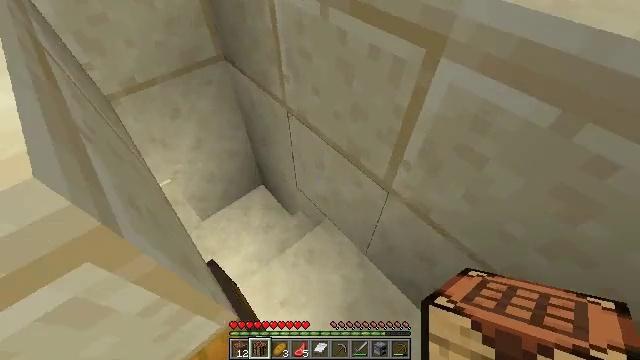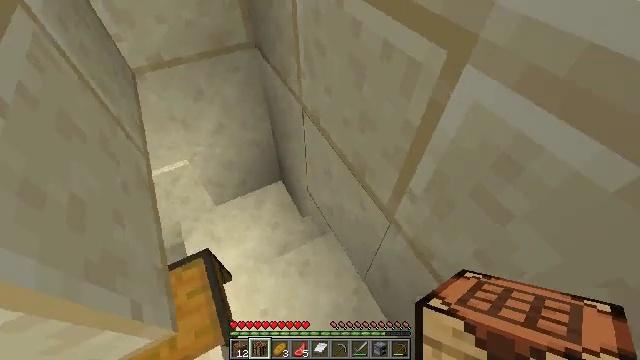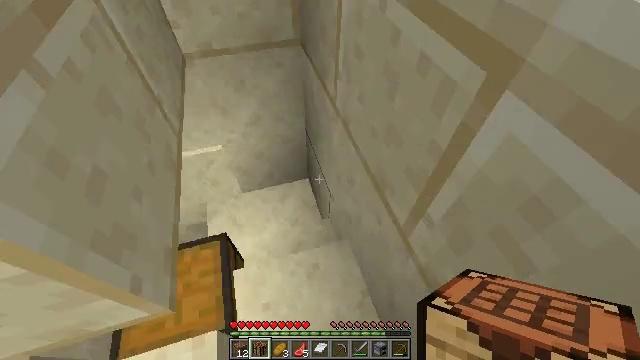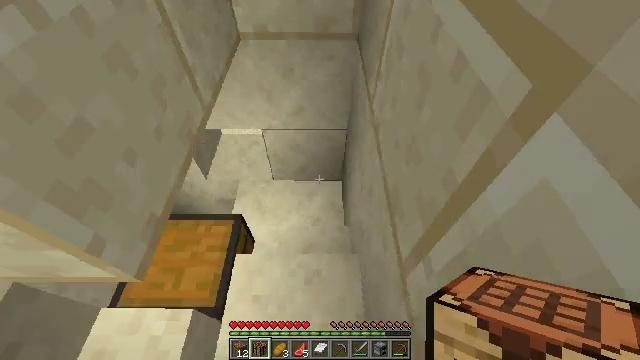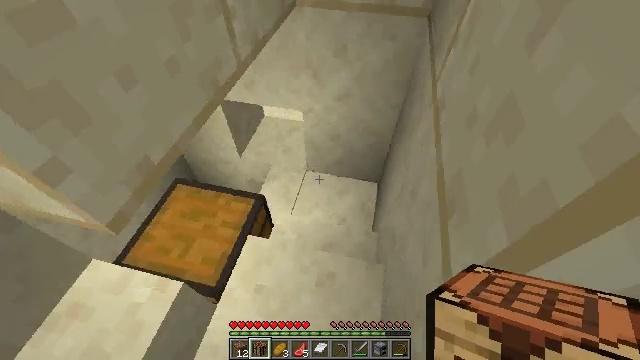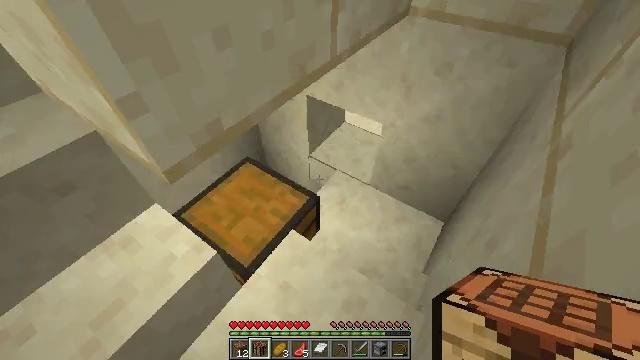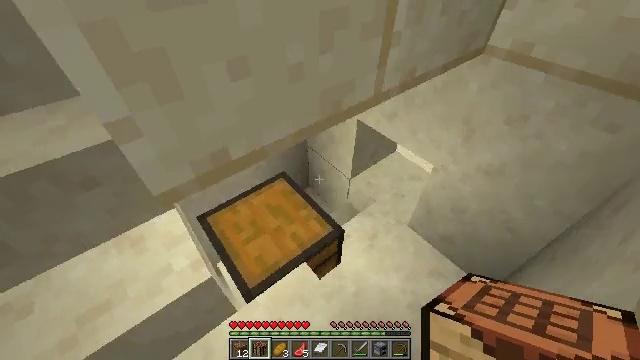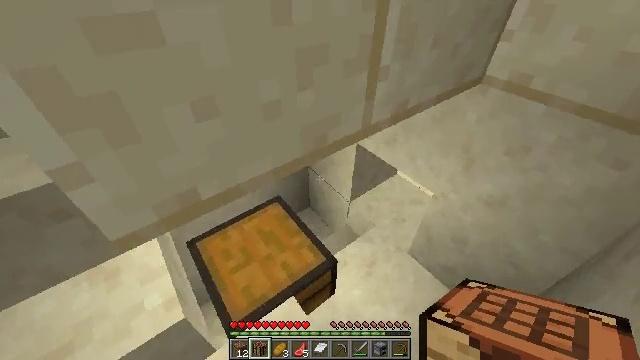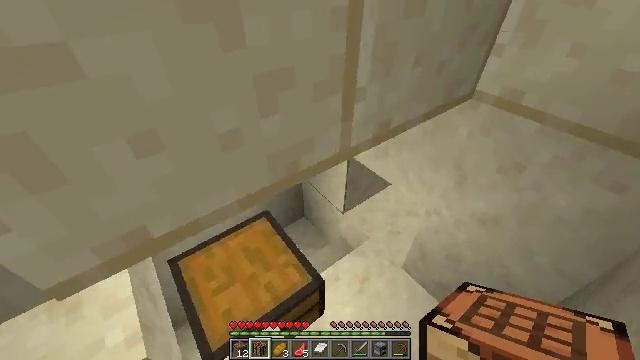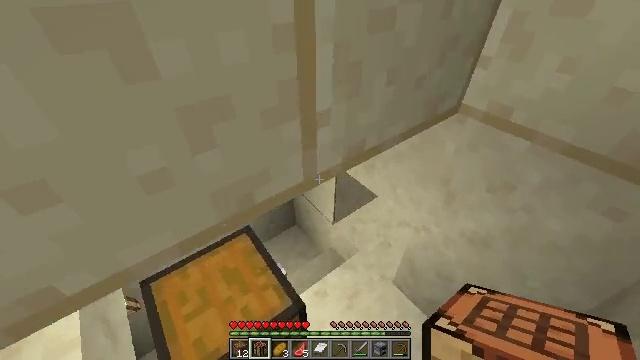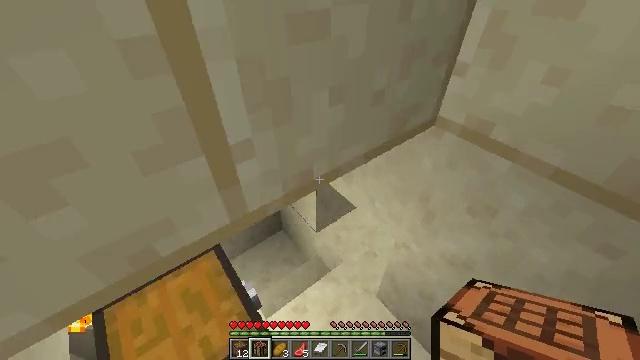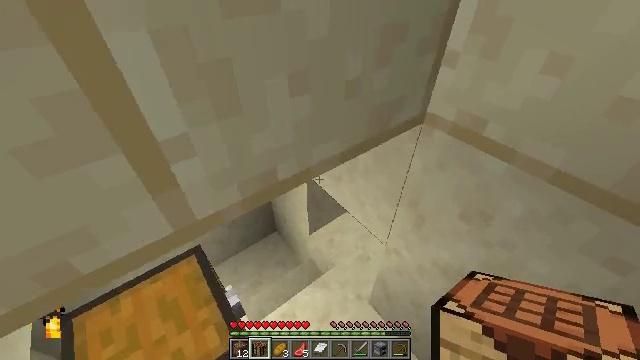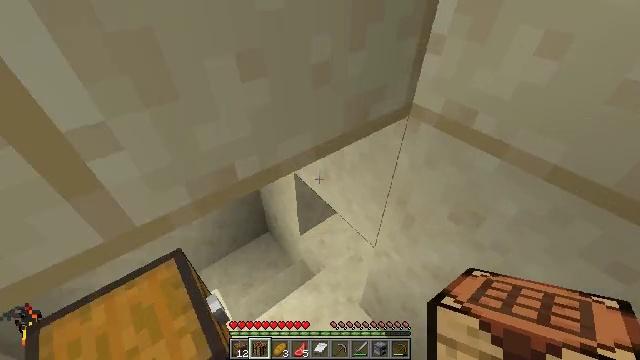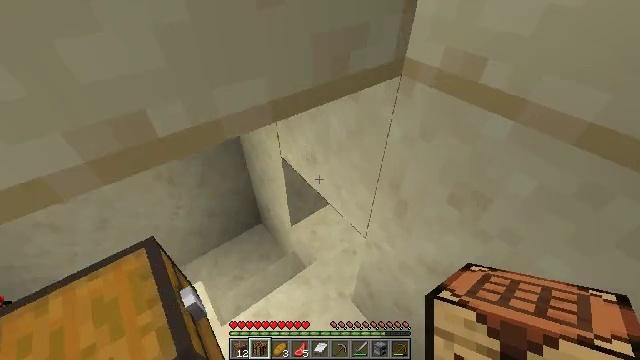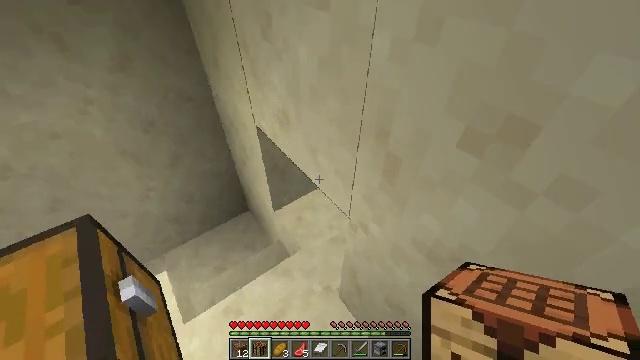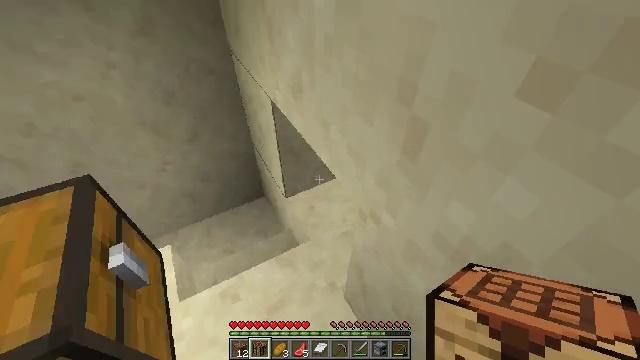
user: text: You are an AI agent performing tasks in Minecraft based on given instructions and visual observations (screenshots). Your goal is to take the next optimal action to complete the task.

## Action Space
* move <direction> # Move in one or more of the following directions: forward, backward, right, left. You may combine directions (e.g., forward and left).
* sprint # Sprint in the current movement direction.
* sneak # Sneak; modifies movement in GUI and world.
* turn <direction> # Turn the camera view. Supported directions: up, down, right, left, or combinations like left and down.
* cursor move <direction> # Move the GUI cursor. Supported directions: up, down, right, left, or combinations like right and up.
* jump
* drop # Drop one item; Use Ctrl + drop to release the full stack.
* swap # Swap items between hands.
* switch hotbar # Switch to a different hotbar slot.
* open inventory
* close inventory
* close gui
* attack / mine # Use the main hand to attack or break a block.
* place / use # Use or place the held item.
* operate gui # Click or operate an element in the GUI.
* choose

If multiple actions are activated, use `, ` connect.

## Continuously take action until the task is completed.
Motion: motion action
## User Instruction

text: Gather the jungle fence gate from your structure.
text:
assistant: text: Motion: move forward and move right, turn left
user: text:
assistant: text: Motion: move forward and move right, turn left
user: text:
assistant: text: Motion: move forward and move right, turn left
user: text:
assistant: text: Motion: move forward and move right, turn left
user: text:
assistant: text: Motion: move forward and move right, turn left and up
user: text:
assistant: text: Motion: move forward and move right, turn left and up
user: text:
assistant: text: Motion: move forward and move right, turn left and up
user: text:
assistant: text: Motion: move forward and move right, turn up
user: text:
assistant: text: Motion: move forward and move right
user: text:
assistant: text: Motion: move forward and move right, turn down
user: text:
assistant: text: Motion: move forward and move right
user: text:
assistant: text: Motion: move forward and move right
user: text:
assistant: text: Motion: move forward and move right, turn down
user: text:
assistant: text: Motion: move forward and move right, turn down
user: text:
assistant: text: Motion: move forward and move right, turn left
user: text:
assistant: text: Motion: move forward and move right, turn left
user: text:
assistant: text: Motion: move forward and move right, turn left
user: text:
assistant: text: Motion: move forward and move right, turn left
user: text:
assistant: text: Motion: move forward and move right, turn left
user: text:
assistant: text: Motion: move forward and move right, turn left
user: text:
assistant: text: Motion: move forward and move right, turn left
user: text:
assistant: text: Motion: move forward and move right, turn left
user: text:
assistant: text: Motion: move forward and move right, turn left
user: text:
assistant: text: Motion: move forward and move right, turn left
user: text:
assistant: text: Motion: move forward and move right, turn left
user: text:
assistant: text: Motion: move forward and move right, turn left and down
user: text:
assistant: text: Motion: move forward and move right, turn left
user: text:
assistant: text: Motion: move forward and move right, turn left
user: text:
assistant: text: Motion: move forward and move right, turn left
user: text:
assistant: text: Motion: move forward and move right, turn left